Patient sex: M
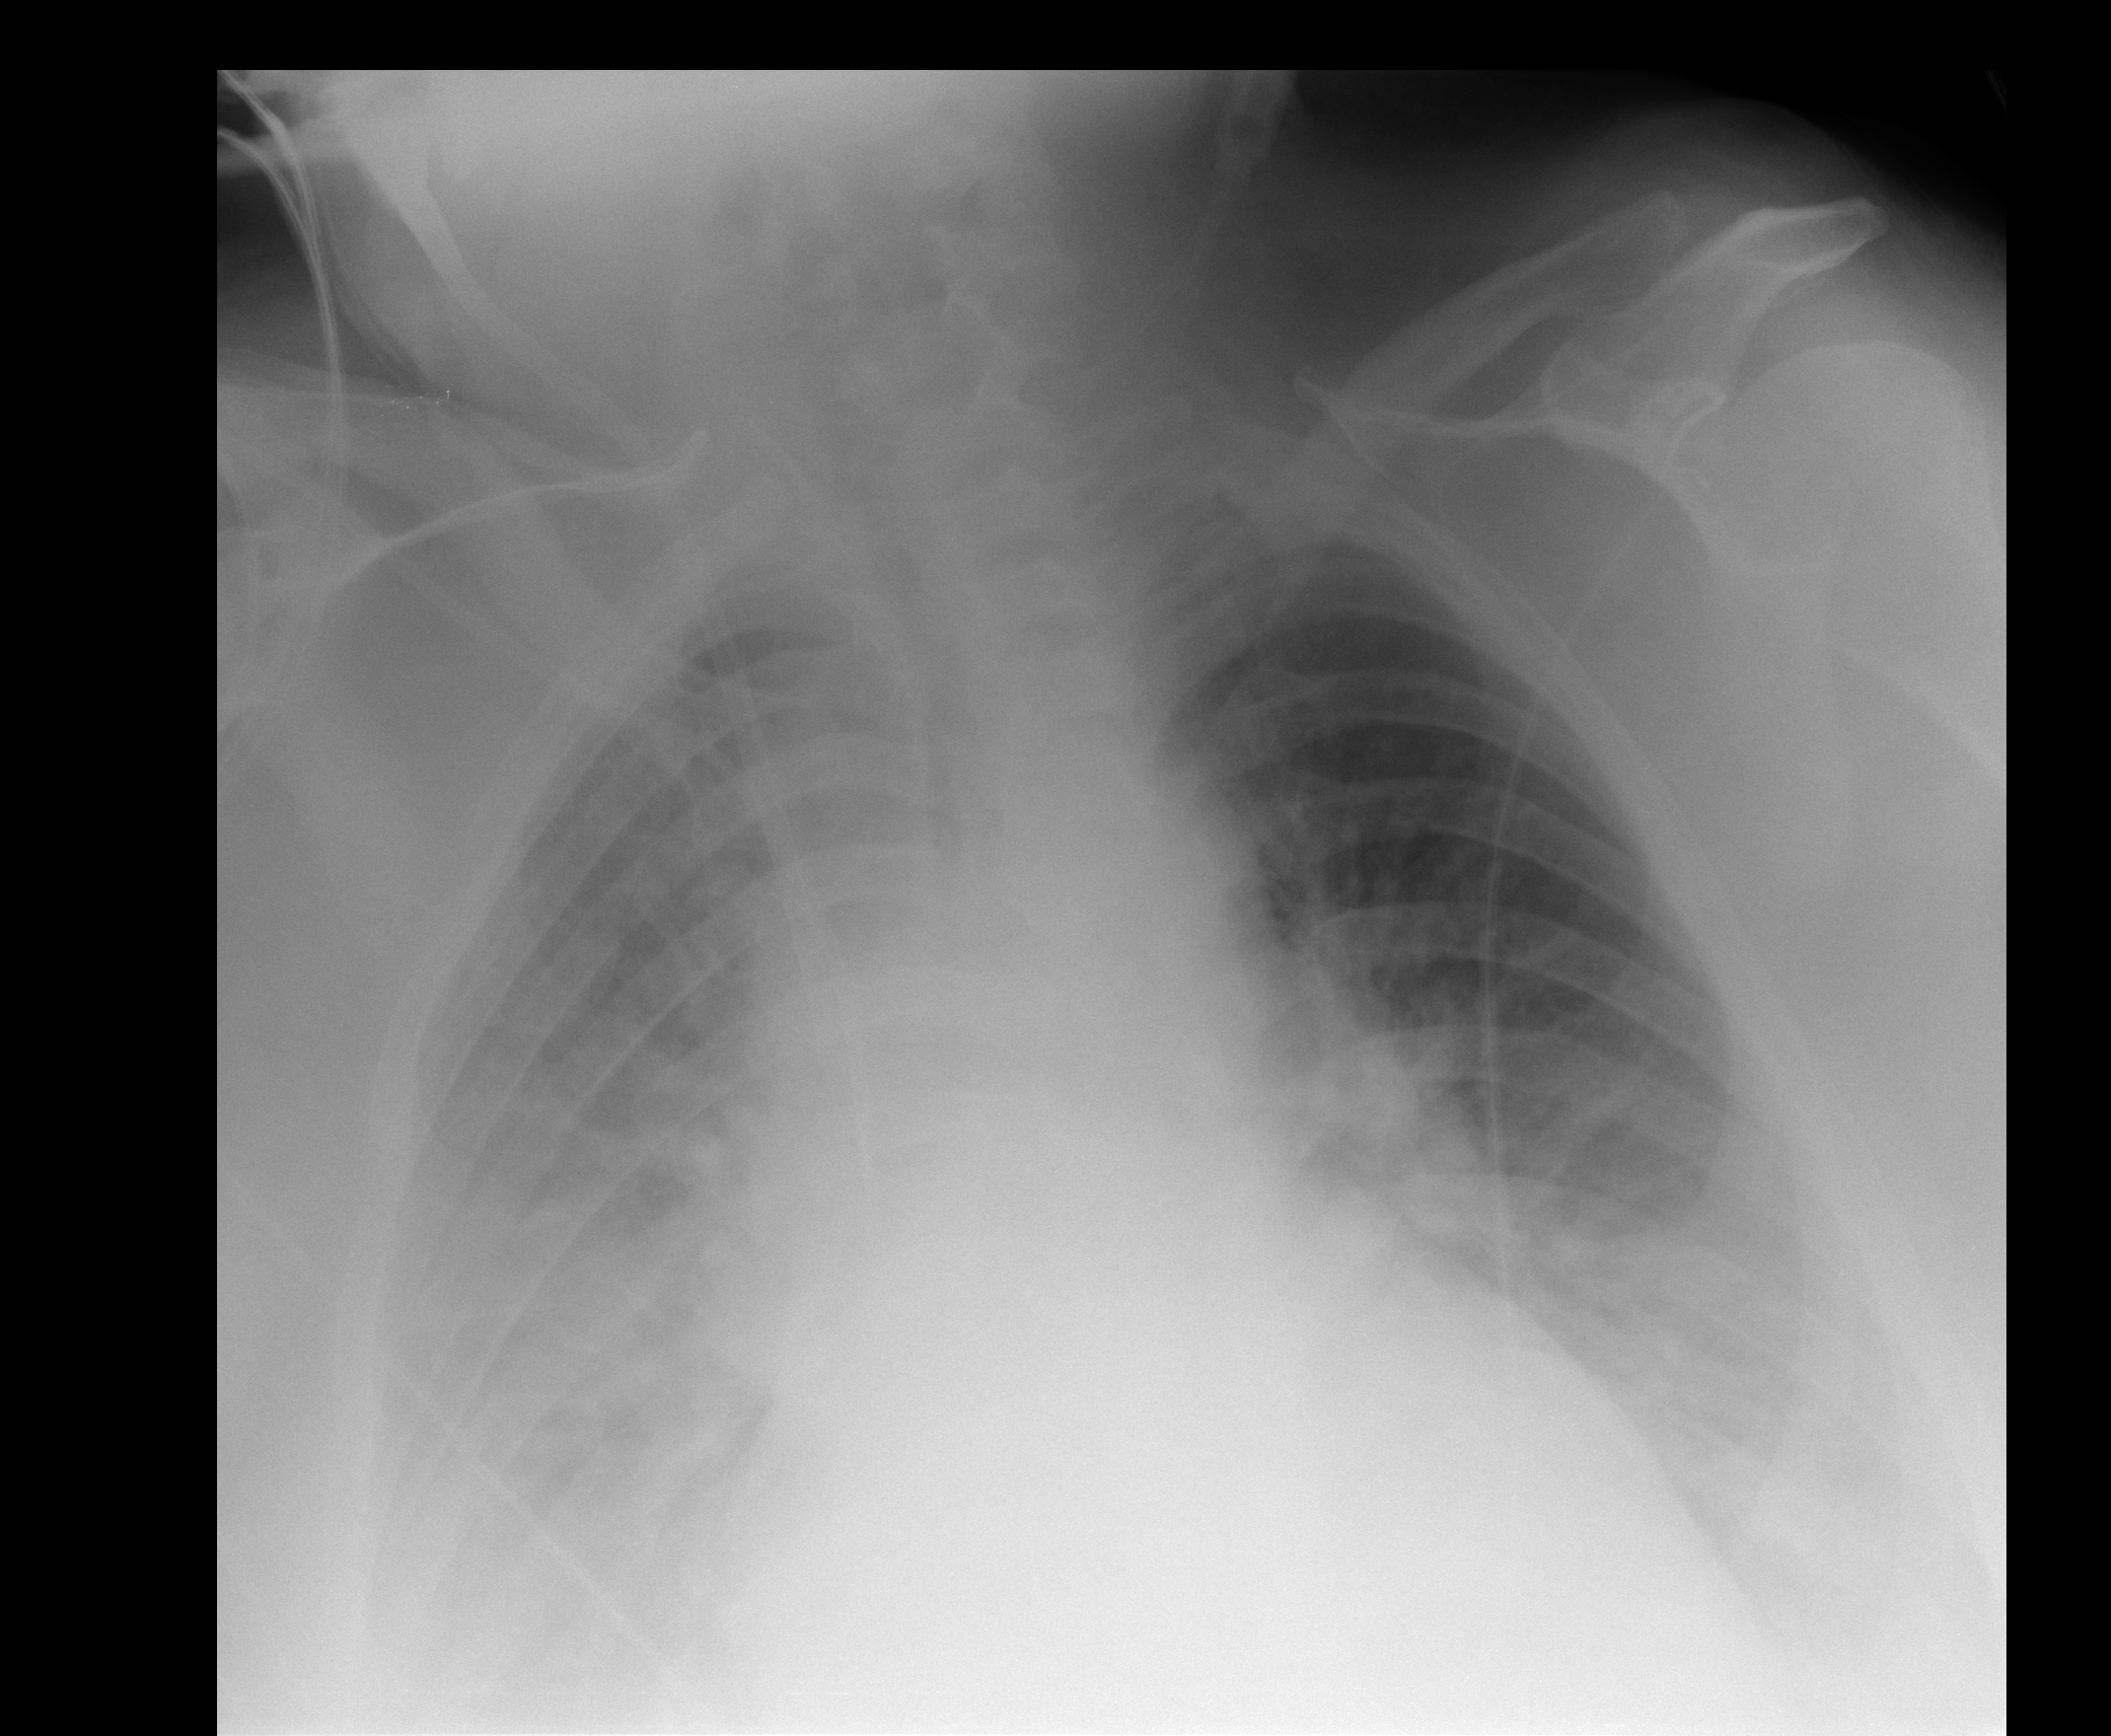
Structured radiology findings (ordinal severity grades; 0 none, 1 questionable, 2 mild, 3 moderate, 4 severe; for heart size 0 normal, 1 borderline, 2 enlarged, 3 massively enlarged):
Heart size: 2
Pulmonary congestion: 2
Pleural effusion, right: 3
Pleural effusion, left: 2
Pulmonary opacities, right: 0
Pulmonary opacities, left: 0
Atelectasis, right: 2
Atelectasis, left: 2